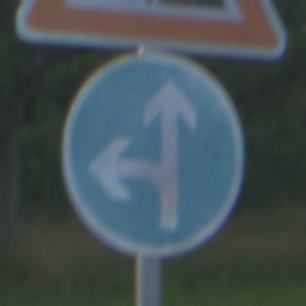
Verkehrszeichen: VorgeschriebeneFahrtrichtungGeradeausOderLinks
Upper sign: Arbeitsstelle
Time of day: MorningAfternoon
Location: Outdoor (Nature)
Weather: PartlyCloudy
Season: NotSpecified
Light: Natural